Field crop: tomato
Growth stage: 1
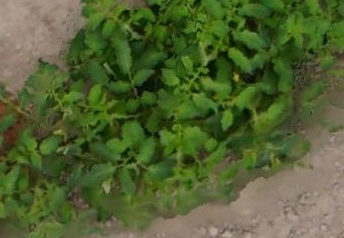
Species: tomato